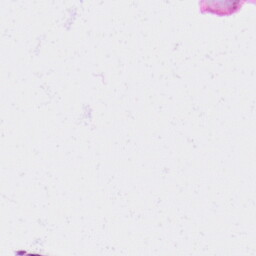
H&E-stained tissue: Skin